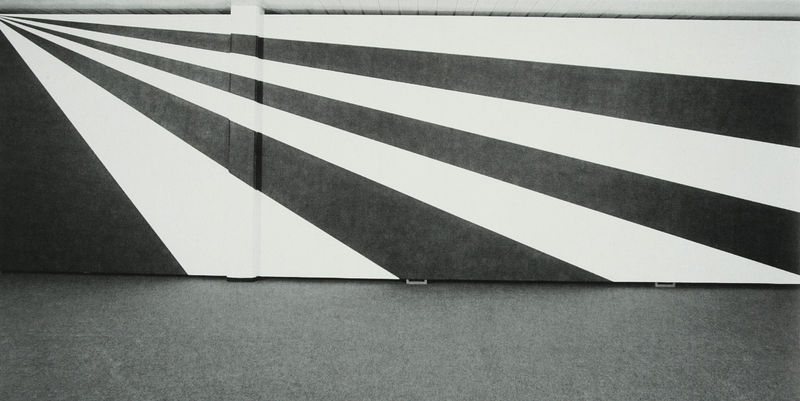
Titel: Installation Dranmen Kunstforenning, Oslo - Lines drawn from the upper left corner
Künstler: Sol Lewitt
Schlagwörter: weiß, grau, licht, schwarz, wand, ebene, sonne, boden, abstrakt, modern, farbe, linien, streifen, kante, vier, gemalt, strahlen, geometrisch, geometrie, installation, winkel, flexus, anstrich, biennale